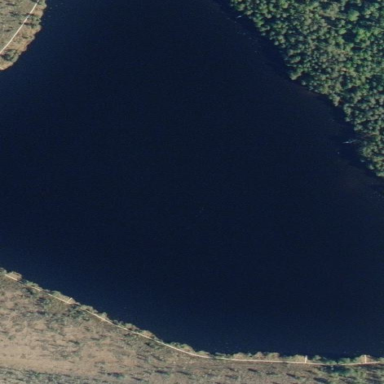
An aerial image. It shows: Serene pond surrounded by nature.